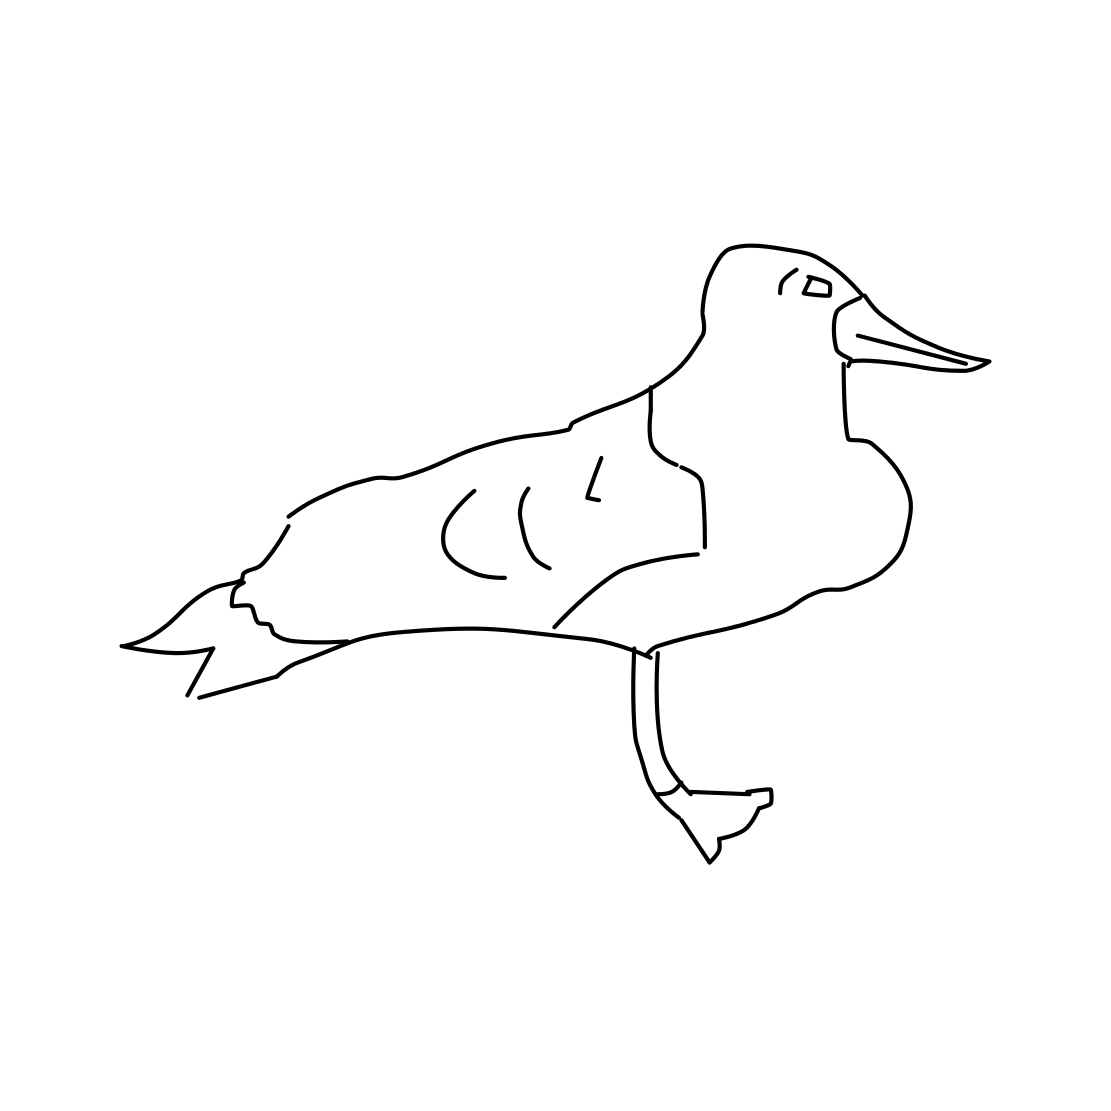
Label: seagull